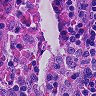
Metastatic tissue present: no